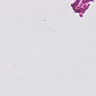
Metastatic tissue present: no